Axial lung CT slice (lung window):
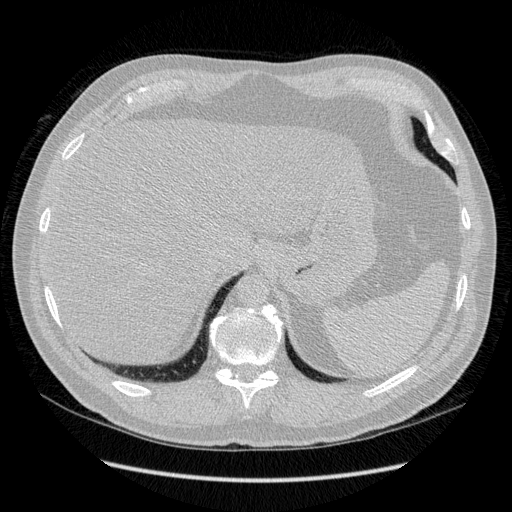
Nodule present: no